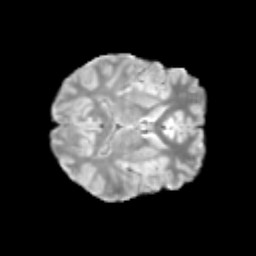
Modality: T2w
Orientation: axial
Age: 11
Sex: male
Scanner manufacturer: siemens
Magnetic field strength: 3 T
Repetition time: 3.8 s
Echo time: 0.07 s